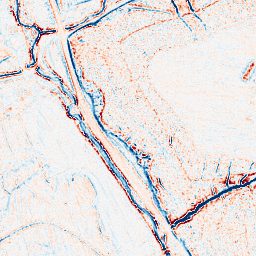
Category: classical
Decomposition family: uniform
Decomposition parameters: size: 5
Upsampling method: linear_exact
Upsampling parameters: scale: 8
Upsampling scale: 8